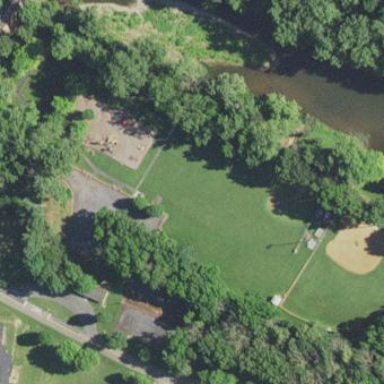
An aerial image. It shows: Lovely park for leisure and relaxation.